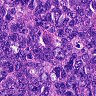
Metastatic tissue present: no